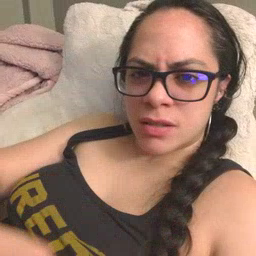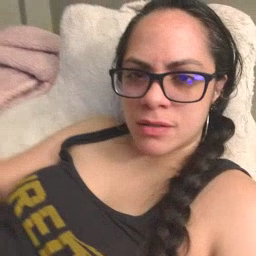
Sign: cut